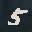
Label: 5